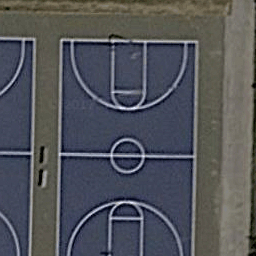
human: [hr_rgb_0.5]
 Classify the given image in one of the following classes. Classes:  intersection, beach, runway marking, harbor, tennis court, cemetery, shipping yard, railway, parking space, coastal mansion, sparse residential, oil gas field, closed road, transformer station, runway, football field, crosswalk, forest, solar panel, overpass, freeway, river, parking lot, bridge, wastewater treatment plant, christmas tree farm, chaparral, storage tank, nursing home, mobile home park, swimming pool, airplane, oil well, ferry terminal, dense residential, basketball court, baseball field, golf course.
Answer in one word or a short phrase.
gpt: basketball court